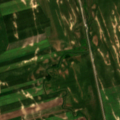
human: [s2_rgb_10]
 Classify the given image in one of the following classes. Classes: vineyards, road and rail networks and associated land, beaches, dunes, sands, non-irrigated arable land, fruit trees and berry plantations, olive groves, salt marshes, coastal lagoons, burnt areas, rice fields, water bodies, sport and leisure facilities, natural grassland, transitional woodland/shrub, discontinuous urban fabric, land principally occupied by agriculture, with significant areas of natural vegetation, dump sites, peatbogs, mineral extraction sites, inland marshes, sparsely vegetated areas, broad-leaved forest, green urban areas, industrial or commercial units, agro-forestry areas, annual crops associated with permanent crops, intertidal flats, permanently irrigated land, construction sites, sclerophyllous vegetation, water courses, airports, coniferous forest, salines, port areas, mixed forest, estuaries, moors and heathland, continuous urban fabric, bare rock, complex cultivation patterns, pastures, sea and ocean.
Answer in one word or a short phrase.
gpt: non-irrigated arable land